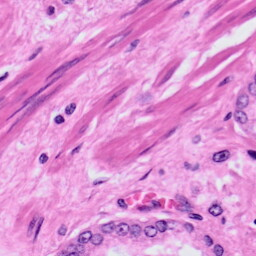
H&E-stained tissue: Prostate